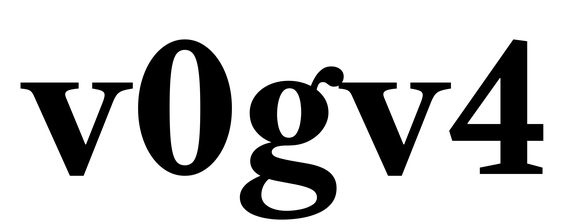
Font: LibreCaslonText_Bold